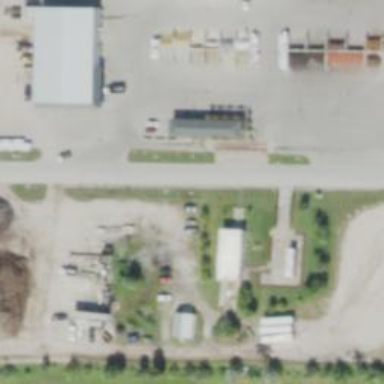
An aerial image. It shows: Weighbridge facility.